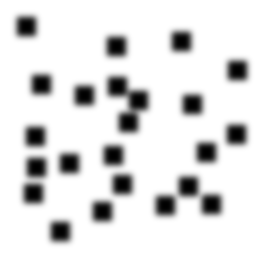
Squares: 23
Triangles: 0
Stars: 0
Total shapes: 23